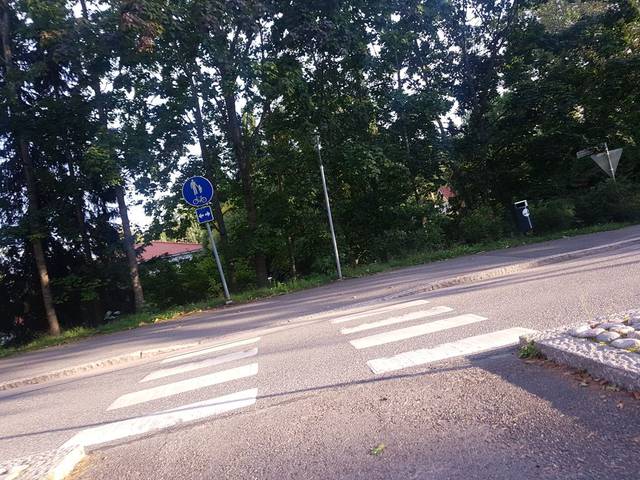
Region: Finland
Coordinates: 60.209, 24.708